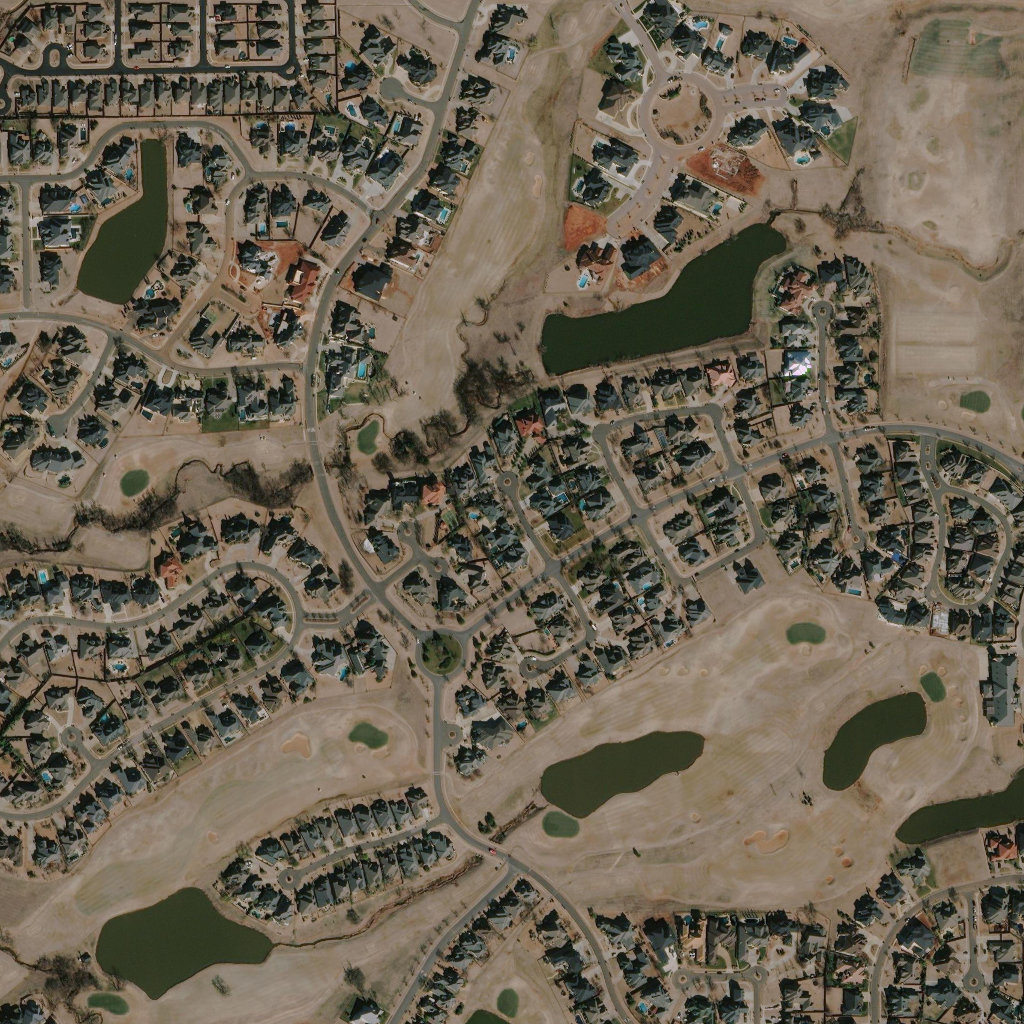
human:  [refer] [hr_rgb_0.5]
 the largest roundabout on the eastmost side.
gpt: <box>[[62, 6, 71, 15, 0]]</box>